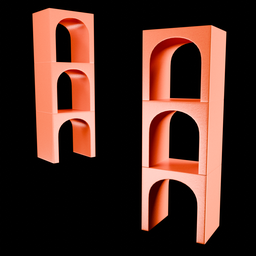
Label: furniture